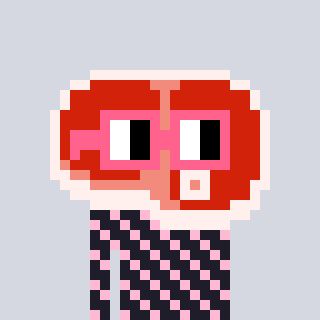
a pixel art character with square pink glasses, a steak-shaped head and a grayscale-colored body on a cool background